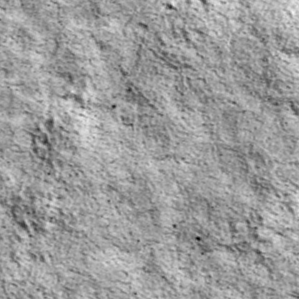
Label: non_frost